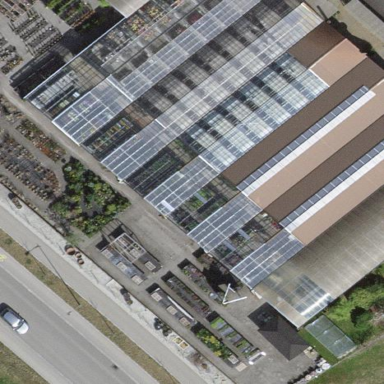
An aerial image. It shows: Building that serves as garden center.